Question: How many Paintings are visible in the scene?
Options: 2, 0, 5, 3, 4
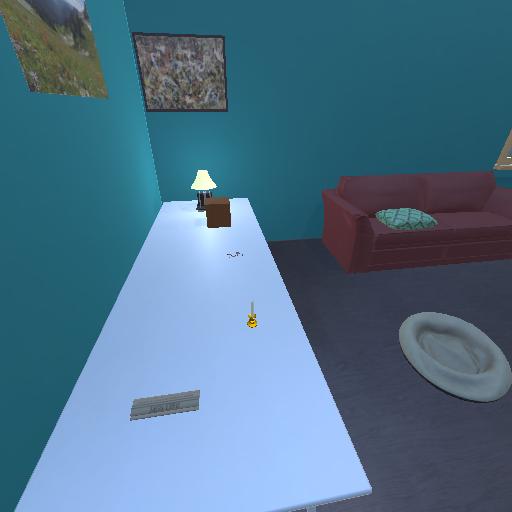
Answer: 2